Interaction volume radius: 10 \u00c5
Interaction volume height: 20 \u00c5
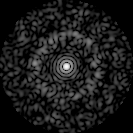
Disorder parameter: 0.8219